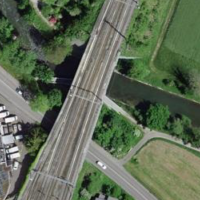
EUNIS habitat code: 57
Species observed at this site:
Milvus milvus
Pica pica